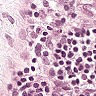
Metastatic tissue present: no